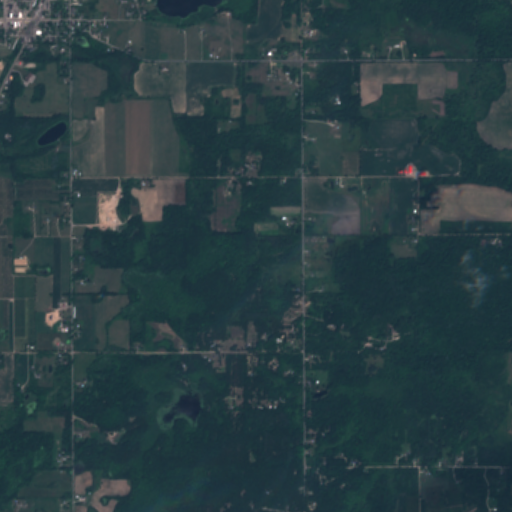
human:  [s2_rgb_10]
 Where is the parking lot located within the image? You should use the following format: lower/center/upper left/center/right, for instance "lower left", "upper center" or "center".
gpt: The parking lot is located in the upper left of the image.
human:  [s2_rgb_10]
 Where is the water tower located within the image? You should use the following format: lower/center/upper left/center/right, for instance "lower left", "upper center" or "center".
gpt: The water tower is located in the upper left of the image.
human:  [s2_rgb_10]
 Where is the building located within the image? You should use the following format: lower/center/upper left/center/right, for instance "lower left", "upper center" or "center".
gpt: The building is located in the upper left of the image.
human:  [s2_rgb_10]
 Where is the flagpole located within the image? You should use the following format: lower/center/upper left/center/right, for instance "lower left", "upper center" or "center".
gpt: The flagpole is located in the upper left of the image.
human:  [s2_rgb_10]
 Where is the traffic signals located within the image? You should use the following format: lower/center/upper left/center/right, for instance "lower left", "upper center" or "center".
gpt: The traffic signals is located in the upper left of the image.
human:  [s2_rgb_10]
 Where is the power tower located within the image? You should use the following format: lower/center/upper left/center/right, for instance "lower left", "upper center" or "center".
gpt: There is no power tower in the image.